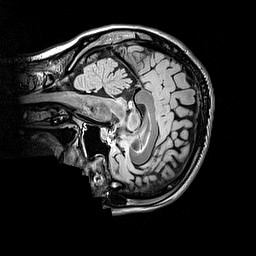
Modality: FLAIR
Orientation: sagittal
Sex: female
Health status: ill
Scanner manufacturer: siemens
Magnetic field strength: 3 T
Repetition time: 5 s
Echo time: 0.388 s